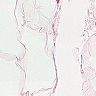
Metastatic tissue present: no